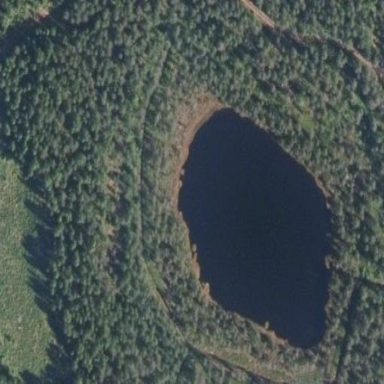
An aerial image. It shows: Beautiful lake surrounded by nature.